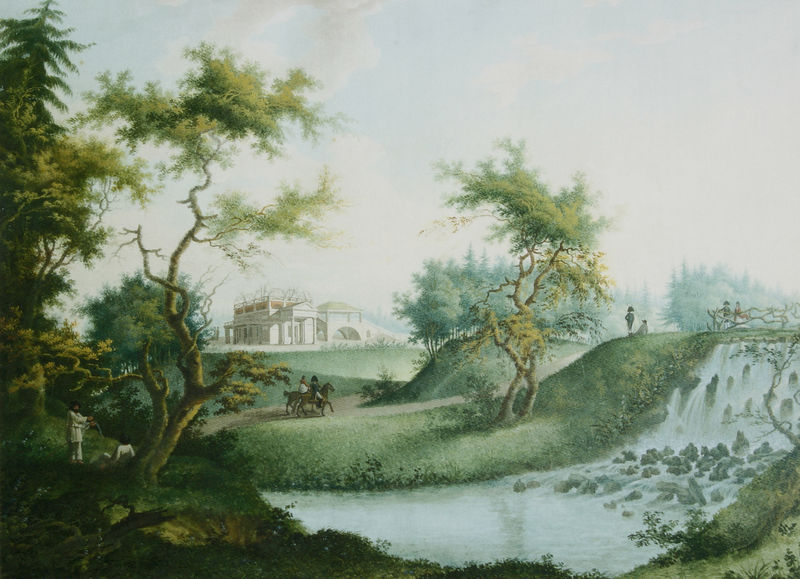
Titel: Blick auf den Elisabeth-Pavillon im Park von Pawlowsk
Künstler: Alexander Bugrejew
Standort: St. Petersburg
Institution: Schloss Pawlowsk
Schlagwörter: akt, baum, blau, blätter, felsen, gemälde, himmel, laub, mann, wasser, weiß, wolken, bäume, fluss, grün, landschaft, menschen, ocker, see, sitzen, teich, ufer, äste, frau, grau, hell, hintergrund, kreide, licht, männer, pastell, strasse, säule, säulen, tür, anlage, dach, gebäude, gras, haus, hund, park, rasen, schloss, tier, weg, wiese, malerei, architektur, mensch, stehen, stein, steine, portrait, ast, bach, baumstamm, gräser, horizont, hügel, natur, stamm, weide, weite, zweige, gewässer, pfad, sonne, wege, wiesen, klassizismus, paar, personen, blatt, pflanzen, england, wald, wasserfall, kinder, pferd, pferde, reiter, garten, hellblau, reiten, ritt, sommer, ruhe, fassade, italien, fels, dächer, aue, dunst, gelände, nebel, tag, kahl, rast, amerika, figuren, kuppel, romantik, stromschnellen, sturzbach, tannen, stämme, soldaten, maler, stimmung, tiefe, tor, unscharf, klippe, dürr, palast, diesig, flussbett, wasserlauf, zweig, ideal, flusslandschaft, nakt, uniform, laubbaum, jagd, villa, fisch, verschwommen, verwischt, blua, landhaus, ross, laubbäume, tempel, pavillon, spaziergänger, klassik, hirte, schäfer, fische, staffagefiguren, bauwerk, gartenanlage, schlosspark, südstaaten, nässe, bah, country house, kaskade, grüün, ideale landschaft, landschaften, gisch, flüße, bum, pittoresk, fluaa, japanische kunst, mississipi, äset, landscchaft, timmel